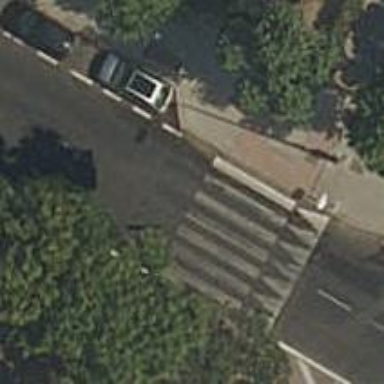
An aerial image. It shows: Zebra crossing with traffic-calming table.